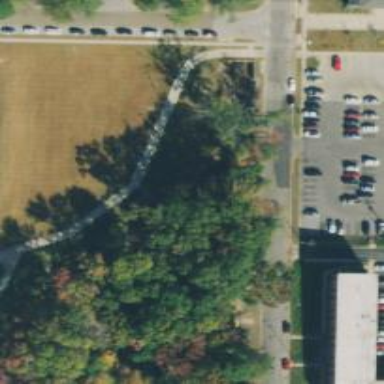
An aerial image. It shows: Footway with excellent trail visibility.